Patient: sex F, age 56
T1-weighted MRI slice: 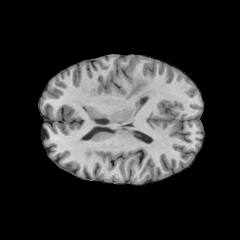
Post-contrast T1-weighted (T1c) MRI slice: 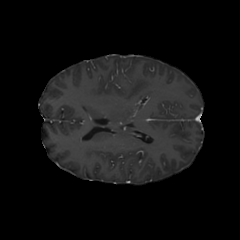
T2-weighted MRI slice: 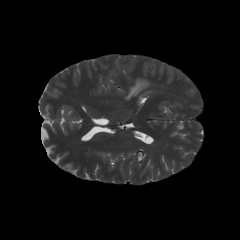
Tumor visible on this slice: yes
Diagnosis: Glioblastoma, IDH-wildtype
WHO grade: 4